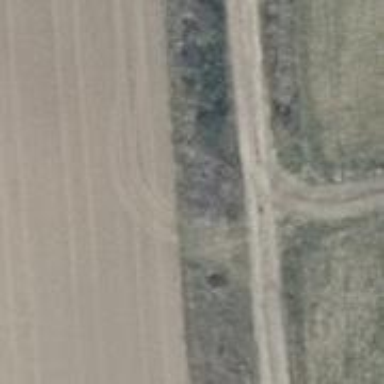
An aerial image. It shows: Sandy track road with grade3 tracktype.